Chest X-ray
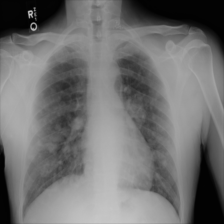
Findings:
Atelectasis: negative
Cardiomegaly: negative
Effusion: negative
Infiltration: negative
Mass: negative
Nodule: positive
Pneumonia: negative
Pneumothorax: negative
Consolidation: negative
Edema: negative
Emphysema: negative
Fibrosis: negative
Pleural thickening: negative
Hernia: negative